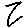
Label: zigzag